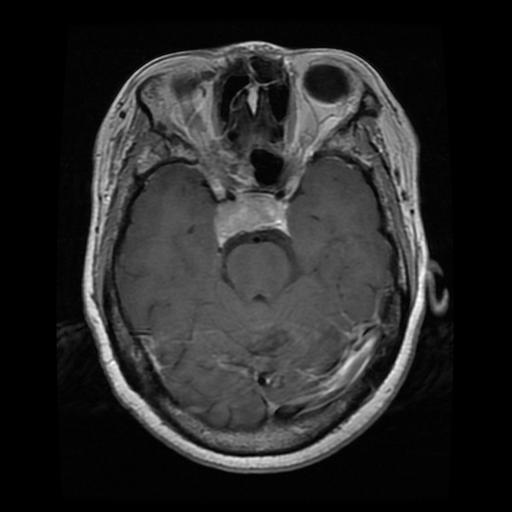
Label: pituitary